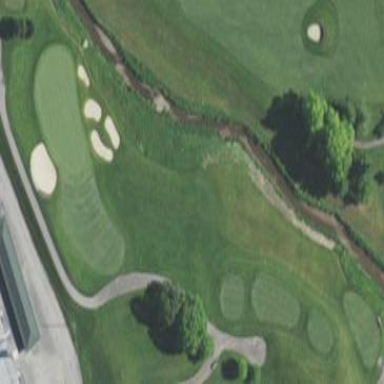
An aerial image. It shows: Area of rough grass used for golf.